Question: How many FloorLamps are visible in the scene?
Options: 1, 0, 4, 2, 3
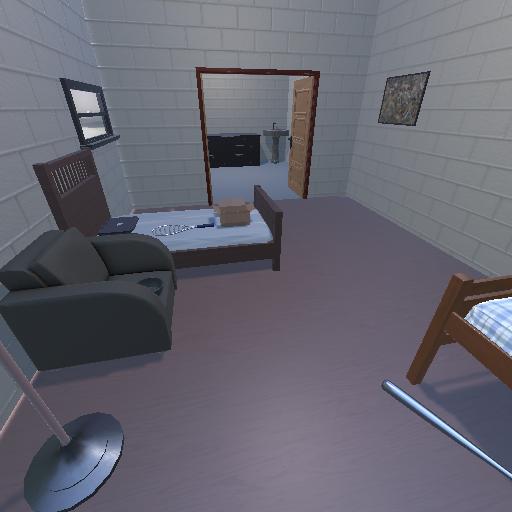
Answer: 1